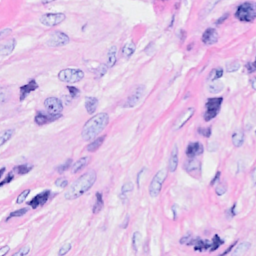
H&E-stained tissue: Breast